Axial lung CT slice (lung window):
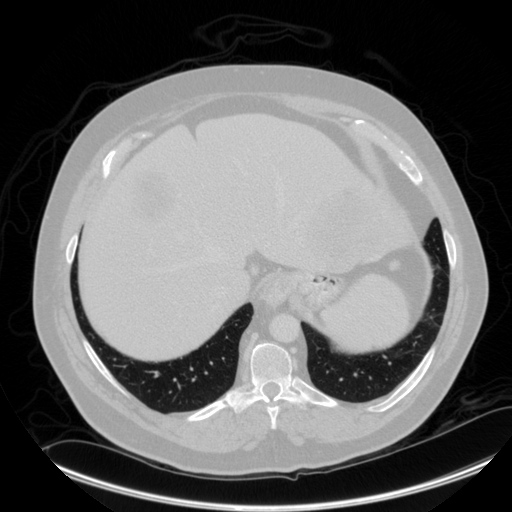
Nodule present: no